Question: I need help guys. I am trying to retrieve data from firebase database only inserted by user. I managed to make the user send his ID with his data, and now I am trying to get his data only.
this is the code
'''
public View onCreateView(@NonNull LayoutInflater inflater,
ViewGroup container, Bundle savedInstanceState) {
homeViewModel =
ViewModelProviders.of(this).get(HomeViewModel.class);
View root = inflater.inflate(R.layout.fragment_home, container, false);
mUploads = new ArrayList<>();
mStorage = FirebaseStorage.getInstance();
fAuth = FirebaseAuth.getInstance();
final String id = fAuth.getCurrentUser().getUid();
final Upload u = new Upload();
mDatabaseRef = FirebaseDatabase.getInstance().getReference("uploads");
//Query query = mDatabaseRef.child("").equalTo("-MUiNO146Q64ztT_kY9y");
mDBListener = mDatabaseRef.addValueEventListener(new ValueEventListener() {
@Override
public void onDataChange(DataSnapshot dataSnapshot) {
mUploads.clear();
Upload upload2 = dataSnapshot.getValue(Upload.class);
for (DataSnapshot postSnapshot : dataSnapshot.getChildren()) {
Upload upload = postSnapshot.getValue(Upload.class);
//Toast.makeText(getContext(), id, Toast.LENGTH_LONG).show();
upload.setKey(postSnapshot.getKey());
mUploads.add(upload);
}
mAdapter.notifyDataSetChanged();
mProgressCircle.setVisibility(View.INVISIBLE);
}
@Override
public void onCancelled(DatabaseError databaseError) {
Toast.makeText(getActivity(), databaseError.getMessage(), Toast.LENGTH_SHORT).show();
mProgressCircle.setVisibility(View.INVISIBLE);
}
});
return root;
}
'''
this image shows the structure of the database

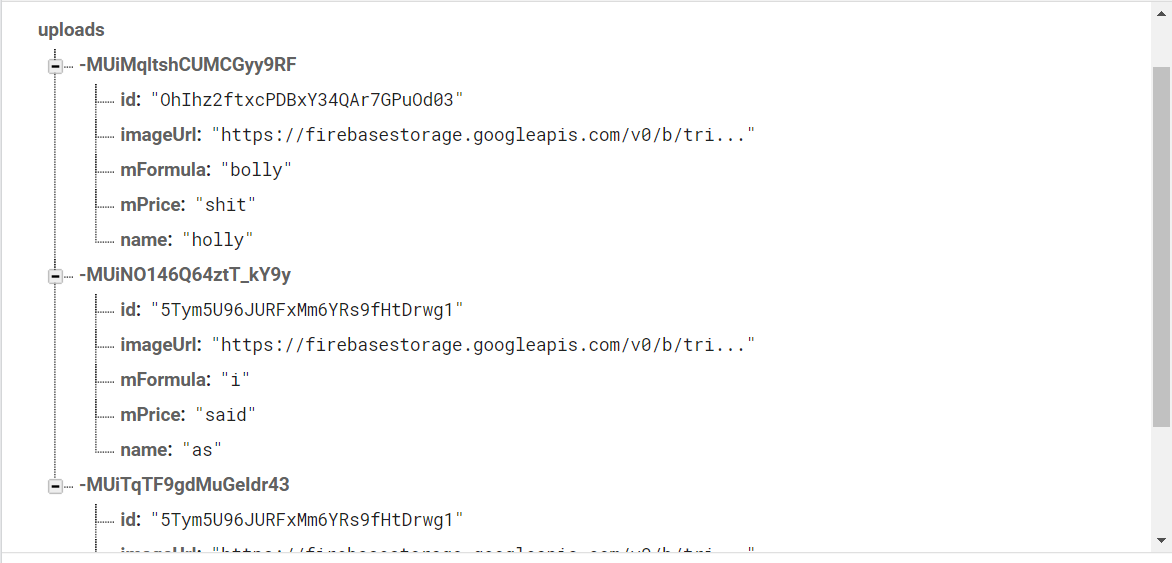
Answer: You were almost there with the commented out code.
What you're looking for is a query, which allows you to <URL>. In your case, you can get the uploads for the current user with:
'''
if (FirebaseAuth.getInstance().getCurrentUser() != null) {
String uid = FirebaseAuth.getInstance().getCurrentUser().getUid();
mDatabaseRef = FirebaseDatabase.getInstance().getReference("uploads");
Query query = mDatabaseRef.orderByChild("id").equalTo(uid);
mDBListener = query.addValueEventListener(new ValueEventListener() {
...
'''